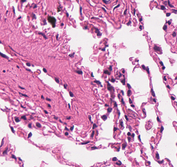
Tumor epithelial tissue: no
Tumor-associated stroma tissue: no
Normal tissue: yes